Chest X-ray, AP view. Patient: 45 years old, sex M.
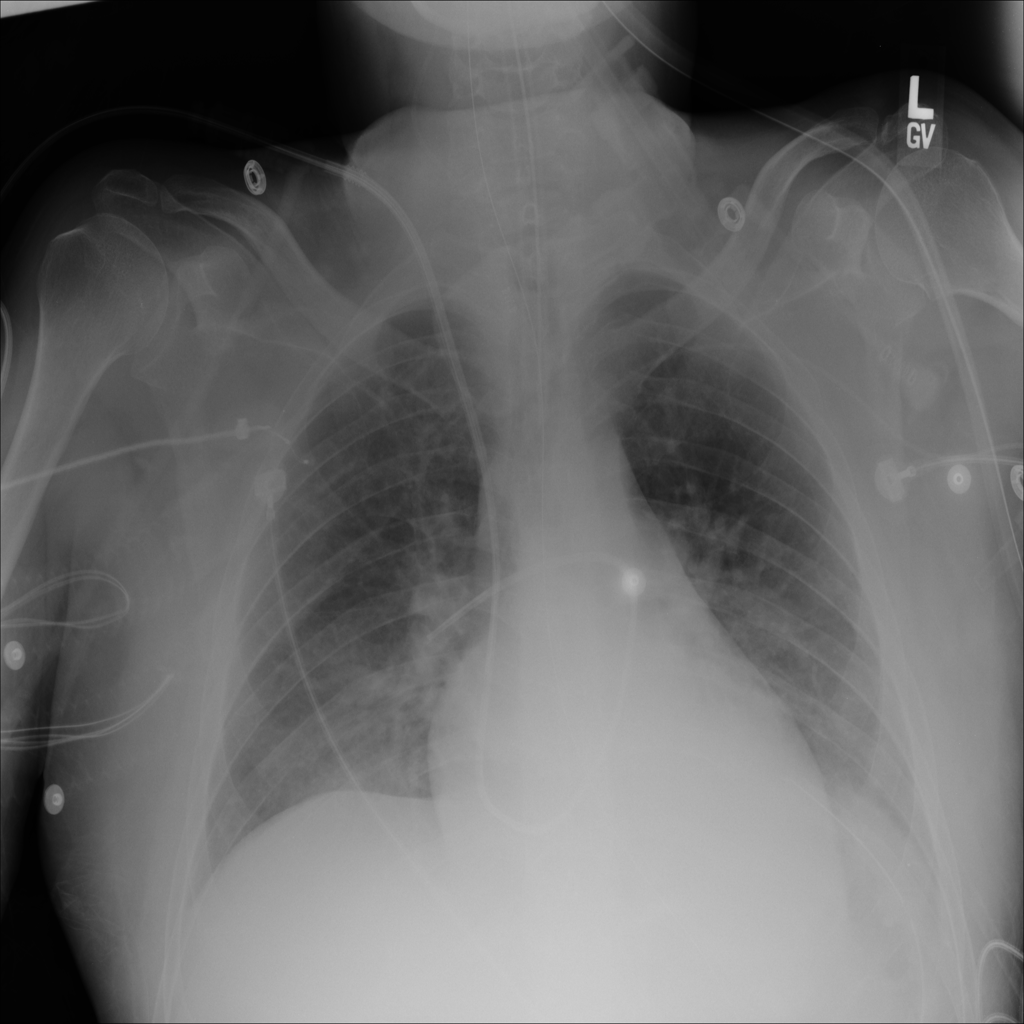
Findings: Effusion, Infiltration